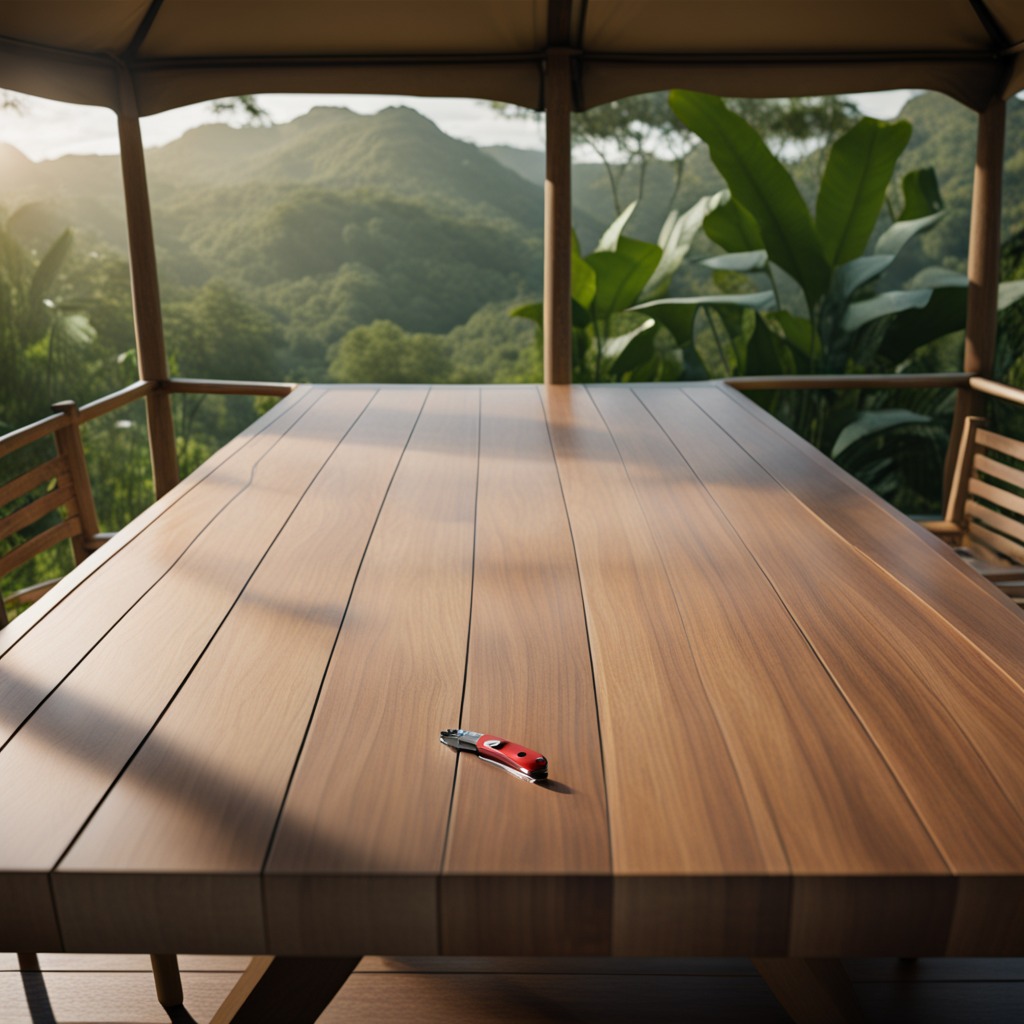
A utility knife is lying on the wooden table.